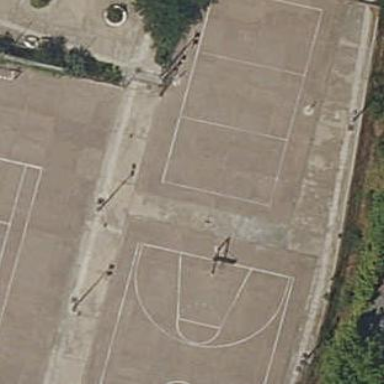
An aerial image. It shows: Volleyball court on leisure land pitch.